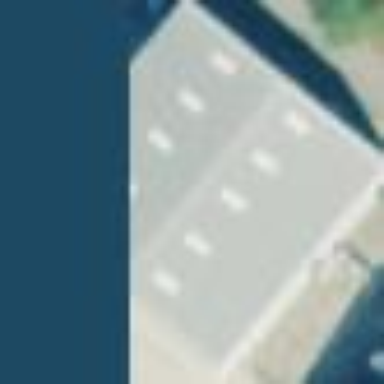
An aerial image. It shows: Hangar building at airport.